【题型】填空题　【知识点】解析几何　【难度】easy
已知 $F_1$，$F_2$ 为椭圆 $\Gamma: \dfrac{x^2}{a^2} + y^2 = 1(a > 1)$ 的左右焦点，$A$ 为 $\Gamma$ 的上顶点，直线 $l$ 经过点 $F_1$ 且与 $\Gamma$ 交于 $B$，$C$ 两点；若 $l$ 垂直平分线段 $AF_2$，则 $\triangle ABC$ 的周长是 \underline{\quad}。\\
【解答】
【答案】$\dfrac{8\sqrt{3}}{3}$\\

【详解】如图，连接 $CF_2$，$BF_2$，\\
因为 $l$ 垂直平分线段 $AF_2$，\\
所以 $|CF_2| = |AC|$，$|BF_2| = |AB|$，\\
所以 $\triangle ABC$ 的周长为 $|CF_2| + |BF_2| + |BF_1| + |CF_1| = 4a$，\\
由题意得 $A(0,1)$，$F_1(-c,0)$，$F_2(c,0)$，则\\
$AF_2$ 的中点为 $\left(\dfrac{c}{2}, \dfrac{1}{2}\right)$，$k_{AF_2} = \dfrac{1-0}{0-c} = -\dfrac{1}{c}$，\\
所以直线 $l$ 的斜率为 $c$，\\
所以直线 $l$ 的方程为 $y - \dfrac{1}{2} = c\left(x - \dfrac{c}{2}\right)$，\\
因为直线 $l$ 过 $F_1(-c,0)$，\\
所以 $-\dfrac{1}{2} = c\left(-c - \dfrac{c}{2}\right)$，解得 $c = \dfrac{\sqrt{3}}{3}$，\\
所以 $a = \sqrt{b^2 + c^2} = \sqrt{1 + \dfrac{1}{3}} = \dfrac{2\sqrt{3}}{3}$，\\
所以 $\triangle ABC$ 的周长为 $4a = \dfrac{8\sqrt{3}}{3}$，\\
故答案为：$\dfrac{8\sqrt{3}}{3}$。\\

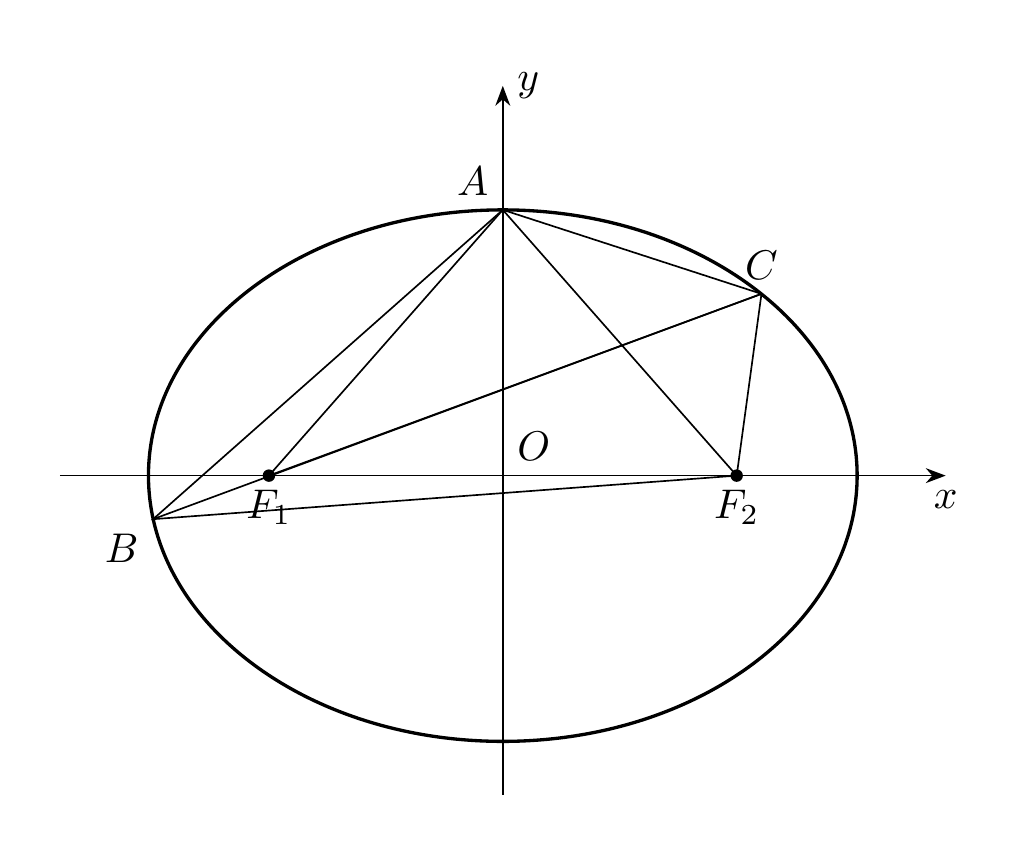